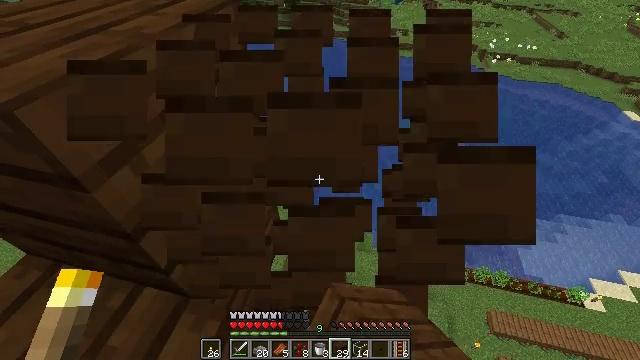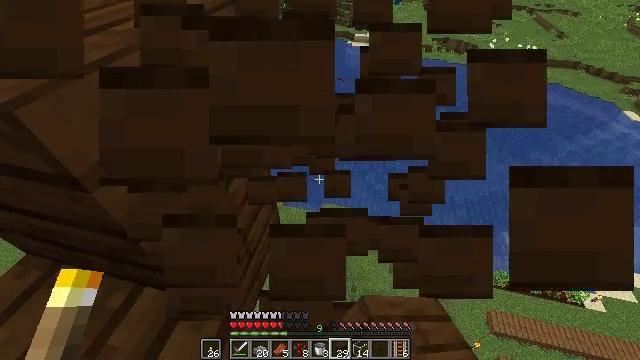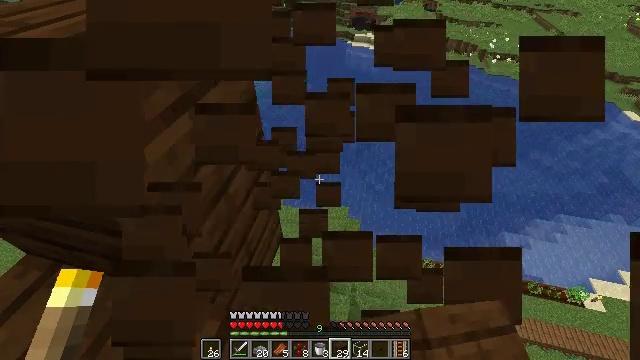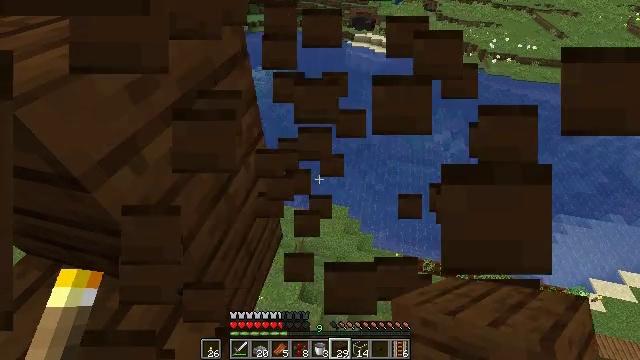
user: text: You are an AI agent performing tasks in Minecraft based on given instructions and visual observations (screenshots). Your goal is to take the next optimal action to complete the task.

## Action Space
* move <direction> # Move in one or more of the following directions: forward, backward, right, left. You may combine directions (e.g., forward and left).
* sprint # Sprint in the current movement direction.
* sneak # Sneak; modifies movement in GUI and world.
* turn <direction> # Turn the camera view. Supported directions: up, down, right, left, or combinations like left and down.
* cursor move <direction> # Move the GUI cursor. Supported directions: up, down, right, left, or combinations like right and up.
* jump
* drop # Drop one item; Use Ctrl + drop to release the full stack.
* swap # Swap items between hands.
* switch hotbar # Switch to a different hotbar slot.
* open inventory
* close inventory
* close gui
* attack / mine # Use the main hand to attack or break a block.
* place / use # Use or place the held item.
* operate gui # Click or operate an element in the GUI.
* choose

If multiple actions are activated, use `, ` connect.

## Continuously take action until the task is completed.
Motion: motion action
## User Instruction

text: Break the existing dark oak planks.
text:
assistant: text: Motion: sneak, attack / mine
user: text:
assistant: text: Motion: sneak, attack / mine
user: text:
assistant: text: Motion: sneak, attack / mine
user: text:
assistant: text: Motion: sneak, attack / mine